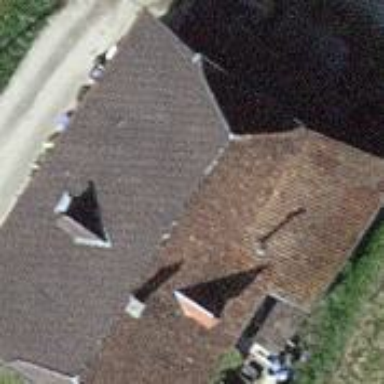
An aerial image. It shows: Farm building.